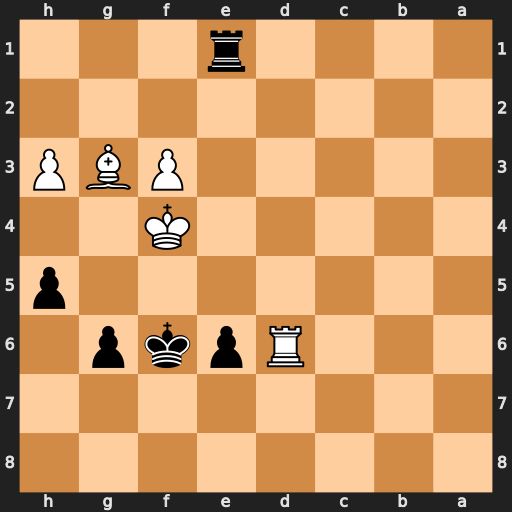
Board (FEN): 8/8/3Rpkp1/7p/5K2/5PBP/8/4r3
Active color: b
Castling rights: -
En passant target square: -
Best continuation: g5#